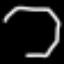
Label: octagon